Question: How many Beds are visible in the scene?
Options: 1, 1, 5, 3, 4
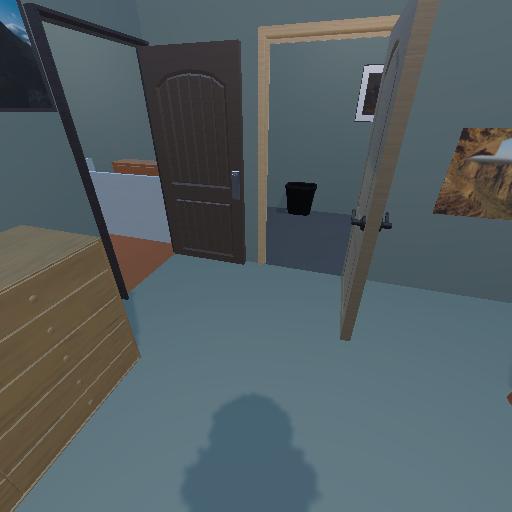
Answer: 1